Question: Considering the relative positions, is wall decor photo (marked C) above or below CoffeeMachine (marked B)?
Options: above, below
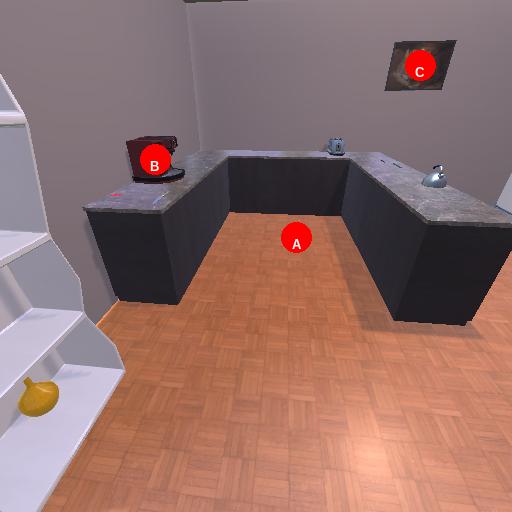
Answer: above